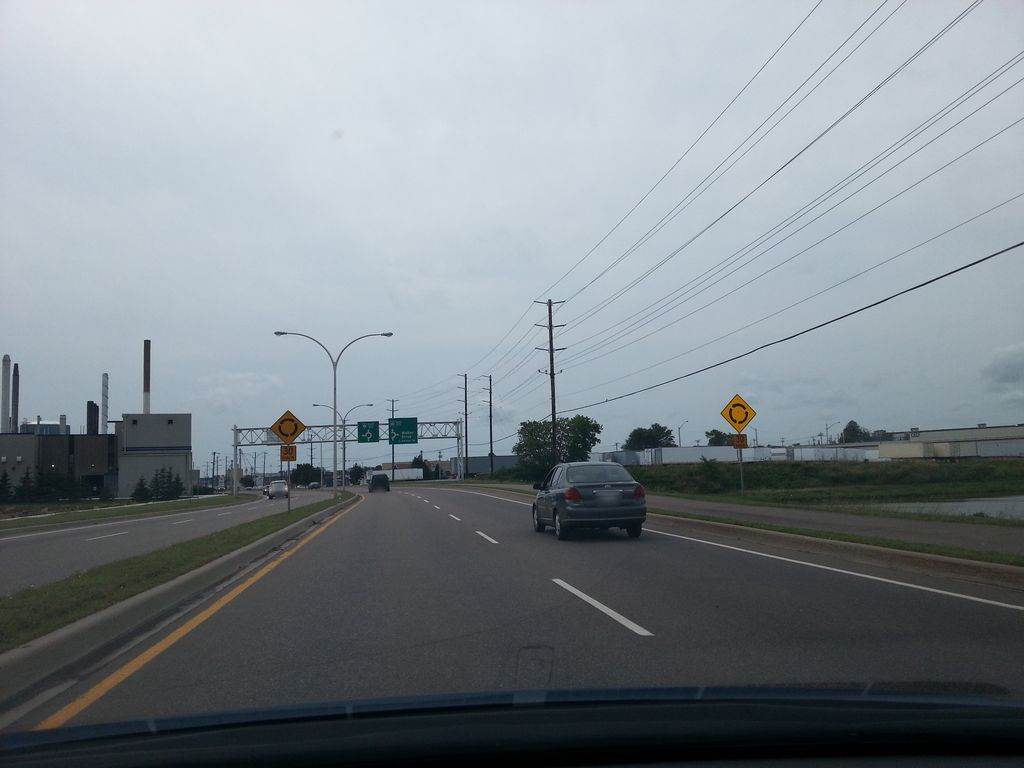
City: charlottetown